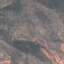
Label: HerbaceousVegetation